Question: The question says it all:
My canvas application has been configured to enable the OAuth 2.0 for Canvas (beta) among other things.

This means I am getting the 'signed_request' parameter on my iframe which I am successfully reading.
From the <URL>
> The signed_request parameter is the concatenation of a HMAC SHA-256 signature string, a period (.), and a base64url encoded JSON object.
There is a php code in the documentation which decodes the 'signed_request' but I haven't been able to implement it propertly in C# partly beacuse to be honest I prefer not to reinvet the wheel but to use someone else code that has been already tested.
This is where my quest for a good C# Facebook SDK started again (since facebook changes everything every few months librarys get usually obsolete).
I have used the codeplex's <URL>
Some months ago used the <URL> from GitHub but it lacks completly the authentication support.
Now I have found on Nuget and really liked the Facebook C# SDK from <URL> here in StackOverflow.
If you Nathan read this (or anyone that also uses this sdk), how can I use this SDK to get an access token to use in my canvas app.
Anyway if there is a better way to get a token, maybe with the Javascript library please let me ( and the people who wonder the same as me ) know.
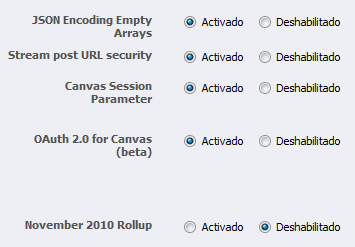
Answer: Hey, Carlos. So to get the access token, you just need to do the following after the user has authenticated:
'''
FacebookApp app = new FacebookApp();
var accessToken = app.Session.AccessToken;
'''
Also, see my answer to this question: <URL>
Hopefully that helps, otherwise let me know if you have any other questions.